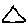
Label: triangle